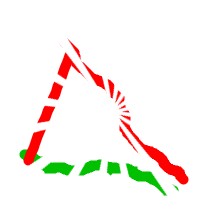
Shape: triangle